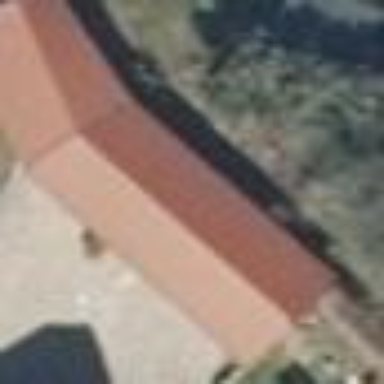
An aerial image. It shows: Gabled red roof on farm auxiliary building. The roof is oriented along the structure.